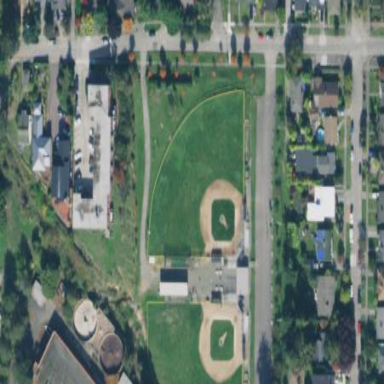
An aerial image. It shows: Recreation ground popular for playing baseball.